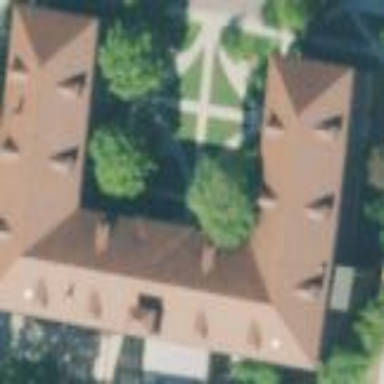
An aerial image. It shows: View of university building.